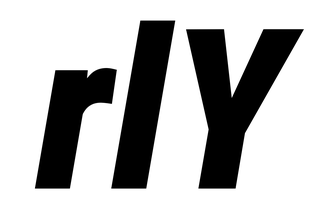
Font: Roboto-Italic_Condensed_Black_Italic